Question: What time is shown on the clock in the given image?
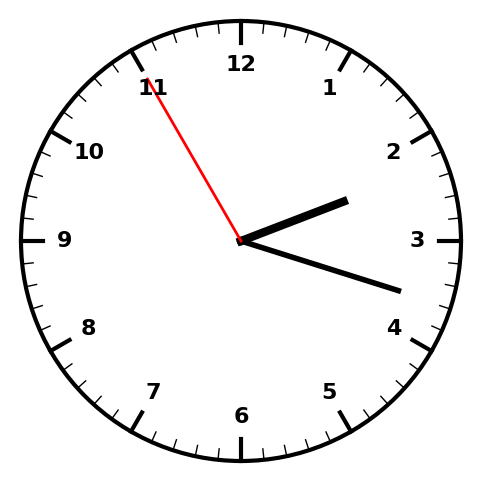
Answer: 02:17:55